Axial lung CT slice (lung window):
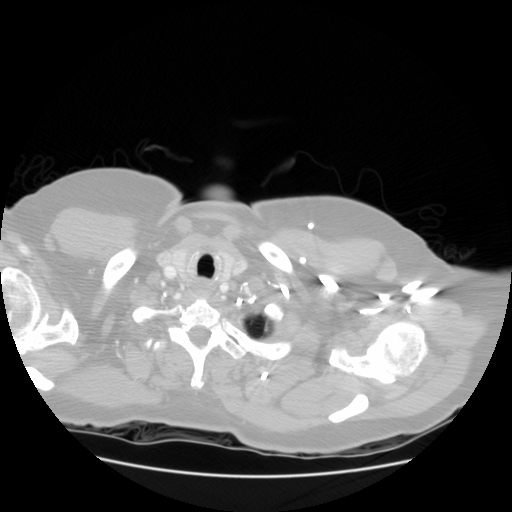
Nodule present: no